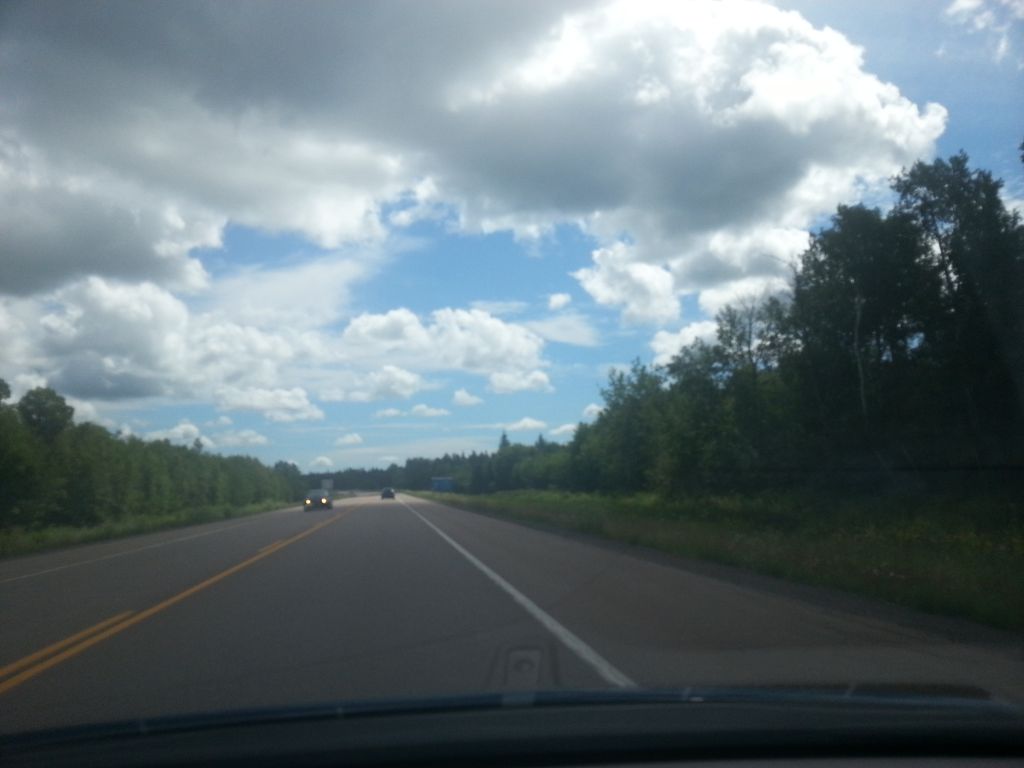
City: charlottetown